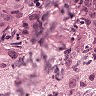
Metastatic tissue present: yes